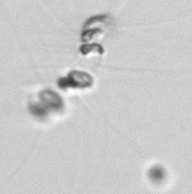
Label: Chaetoceros_socialis